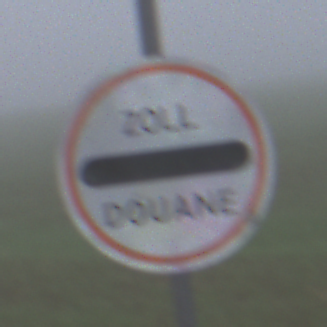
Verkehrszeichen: Zollstelle
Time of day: MorningAfternoon
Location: Outdoor (RoadRail)
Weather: Overcast
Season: NotSpecified
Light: Natural